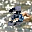
Label: 3